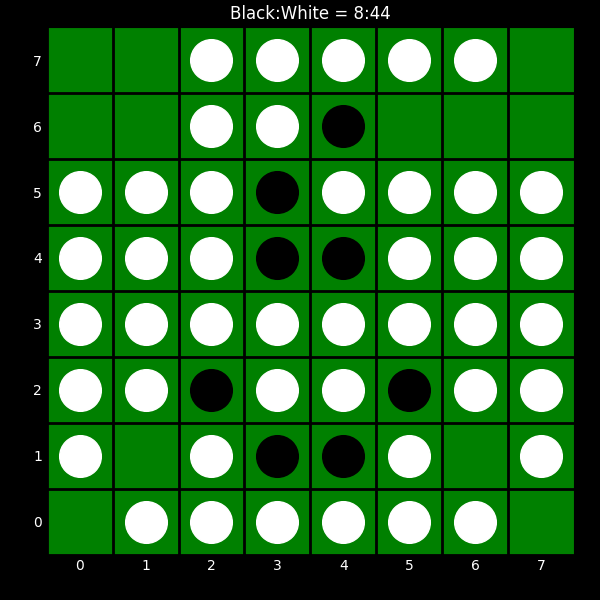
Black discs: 8
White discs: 44